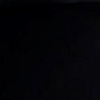
Label: space